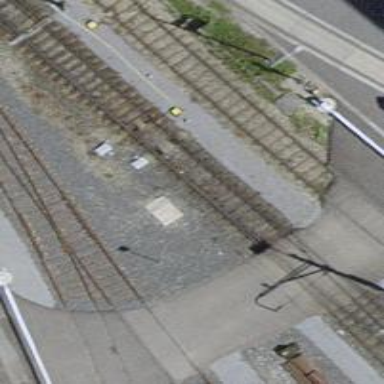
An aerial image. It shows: Railway switch.